Question: I'm trying to make an Facebook app, but I have a problem with my CSS. Everything is working well on my localhost, but on my server external CSS are loaded up but not applied to HTML. The site is <URL>, and its shown below:

If I save webpage from server on my computer as static files everything works perfect.
Could this be something wrong with CodeIgniter or SSL or both? Any ideas?
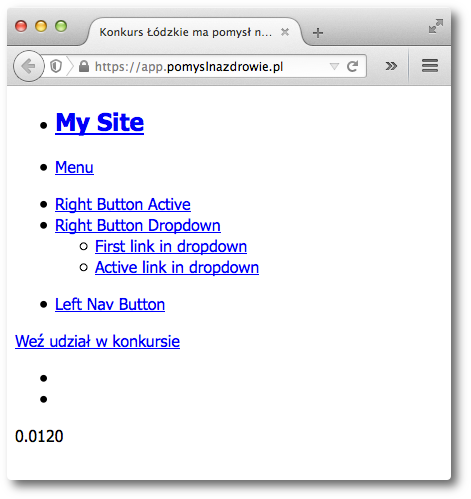
Answer: The problem came from the hosting settings and my .htaccess. I needed to force php 5.4 but I've done it wrong. My .htaccess was:
'''
Use php54
'''
And should be:
'''
:Location /*.php
Use php54
:Location
'''
I don't know if this answer will help anyone but this was home.pl hosting.
Thanks.